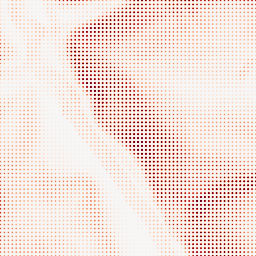
Category: morphological
Decomposition family: morphological_gradient
Decomposition parameters: size: 7
shape: disk
Upsampling method: sinc_blackman
Upsampling parameters: scale: 8
kernel_size: 4
Upsampling scale: 8